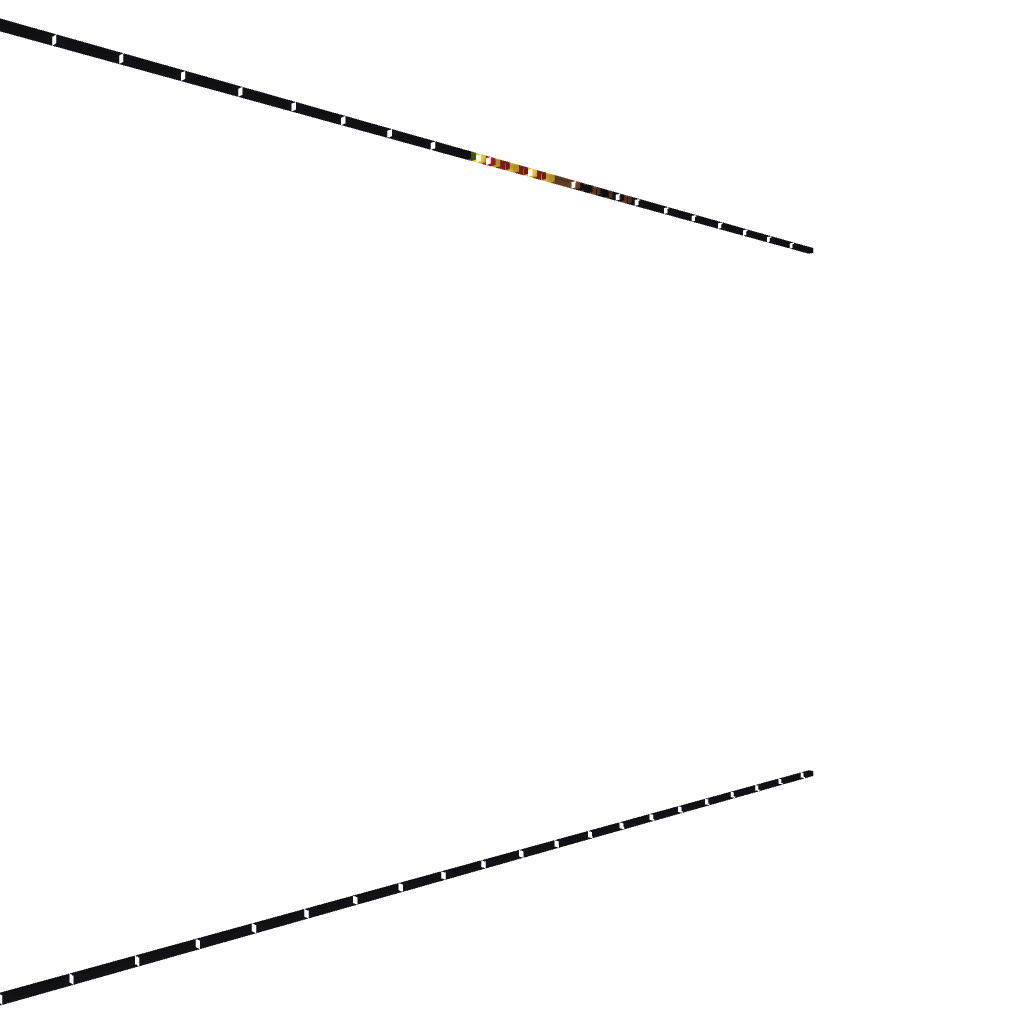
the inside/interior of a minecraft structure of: F.C Barcelona